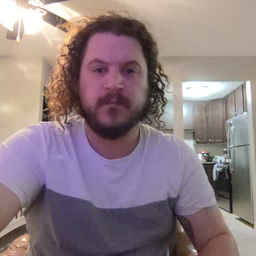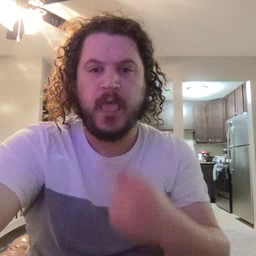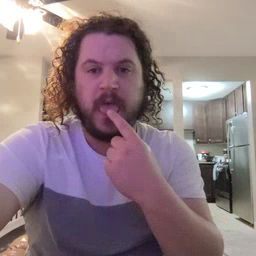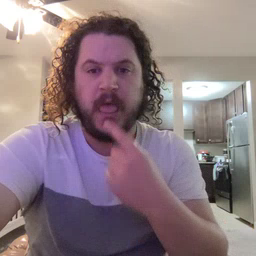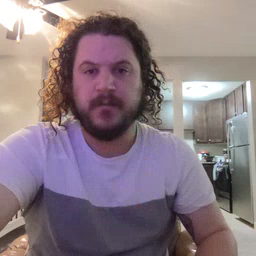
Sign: tongue